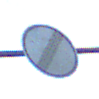
Verkehrszeichen: EndeSaemtlicherBegrenzungen
Umgebung: Outdoor, RoadRail
Tageszeit: SunriseSunset
Wetter: PartlyCloudy
Licht: Natural
Jahreszeit: NotSpecified
Kontrast: LowContrast